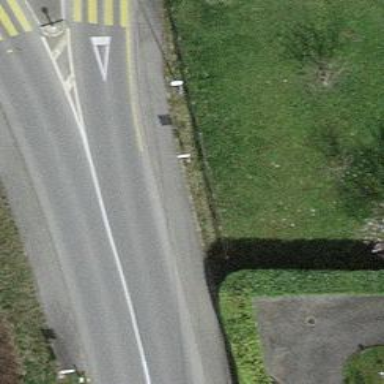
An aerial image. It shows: Asphalt sidewalk leading to public transport platform.